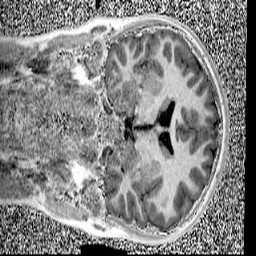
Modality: UNIT1
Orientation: coronal
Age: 12
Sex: male
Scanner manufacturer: siemens
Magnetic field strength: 3 T
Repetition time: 4 s
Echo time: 0.00299 s